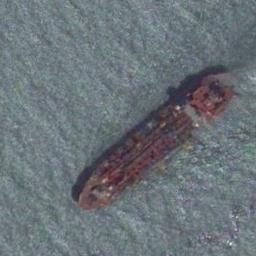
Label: ship